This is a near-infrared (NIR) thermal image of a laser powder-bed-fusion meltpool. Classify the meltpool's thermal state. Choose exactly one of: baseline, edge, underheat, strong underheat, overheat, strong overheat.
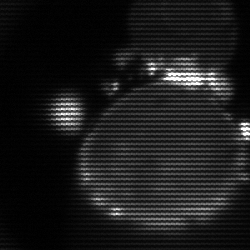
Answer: edge